Interaction volume radius: 10 \u00c5
Interaction volume height: 30 \u00c5
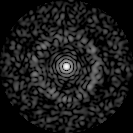
Disorder parameter: 0.8453